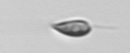
Label: Cryptophyta